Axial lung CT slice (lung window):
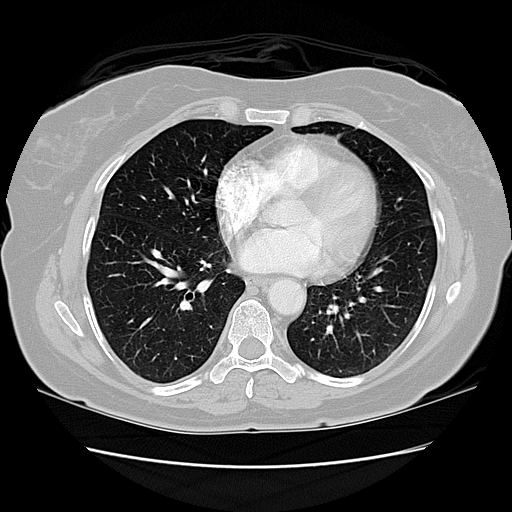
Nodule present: no